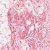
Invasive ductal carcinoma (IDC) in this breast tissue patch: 0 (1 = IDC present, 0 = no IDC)